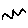
Label: zigzag